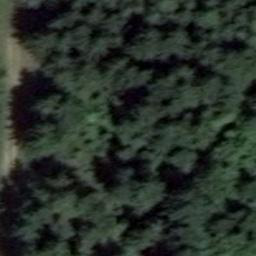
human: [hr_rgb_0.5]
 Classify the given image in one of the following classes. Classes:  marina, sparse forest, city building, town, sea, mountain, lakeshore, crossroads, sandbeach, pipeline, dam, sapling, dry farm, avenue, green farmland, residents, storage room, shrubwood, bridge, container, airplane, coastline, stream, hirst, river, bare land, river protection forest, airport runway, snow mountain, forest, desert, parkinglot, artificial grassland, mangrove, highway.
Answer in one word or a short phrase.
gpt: forest